Question: Hello i am using angular material. And i create an md-card with the following code:
'''
<div layout="row">
<md-card class="col-md-4">
<div class="md-card-image" style="background-color: #40DEC8; text-align: center">
<h1 style="color: white;">Title</h1>
</div>
<md-input-container>
<label>Name</label>
<input ng-model="detailsCtrl.parking.name">
</md-input-container>
<md-input-container>
<label>District</label>
<input ng-model="detailsCtrl.parking.district">
</md-input-container>
<md-input-container>
<label>Description</label>
<textarea ng-model="detailsCtrl.parking.description" columns="1" md-maxlength="500"></textarea>
</md-input-container>
</md-card>
'''
and the result is this:

Is there any way to remove the white space (padding) shown with the black arrows and fill it with the green?
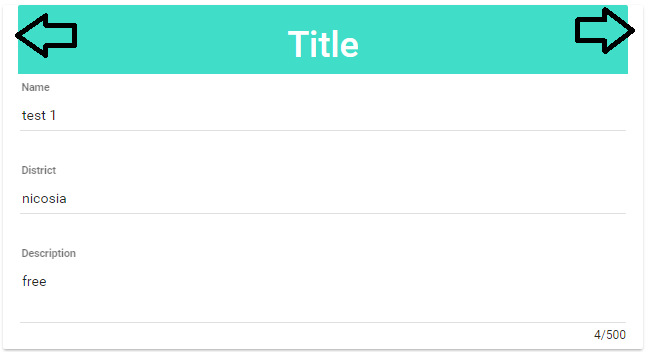
Answer: It is not the card that adds the padding, but it is the (I assume bootstrap) class 'col-md-4'. A solution is to move your 'col-md-4' outside the 'md-card', like this:
'''
<!-- The padding will be on this div instead of the card -->
<div class="col-md-4">
<md-card>
<div class="md-card-image" style="background-color: #40DEC8; text-align: center">
<h1 style="color: white;">Title</h1>
</div>
<!-- Other html -->
</md-card>
</div>
'''